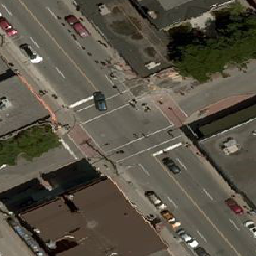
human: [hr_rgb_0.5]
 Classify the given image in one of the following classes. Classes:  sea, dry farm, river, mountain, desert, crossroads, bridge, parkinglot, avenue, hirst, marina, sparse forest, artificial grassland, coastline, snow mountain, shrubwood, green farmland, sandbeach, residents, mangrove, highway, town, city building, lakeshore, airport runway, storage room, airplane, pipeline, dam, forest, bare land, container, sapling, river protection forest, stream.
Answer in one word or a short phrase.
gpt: crossroads